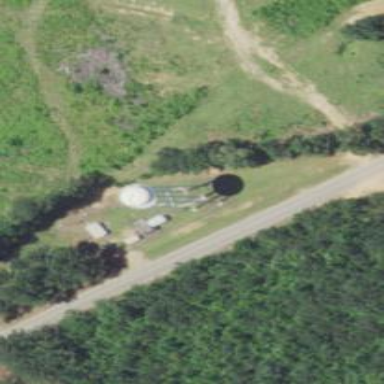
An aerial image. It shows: Water tower that is man-made.